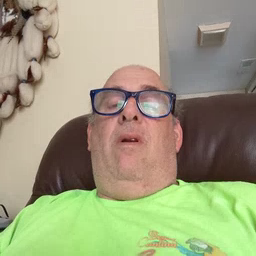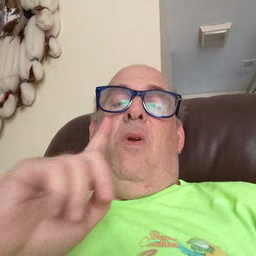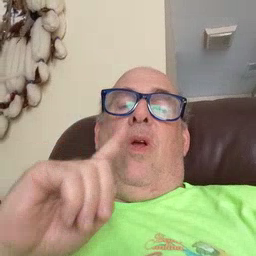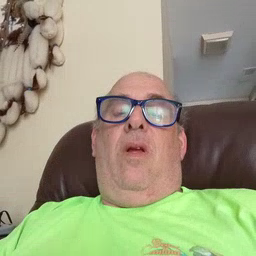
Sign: talk